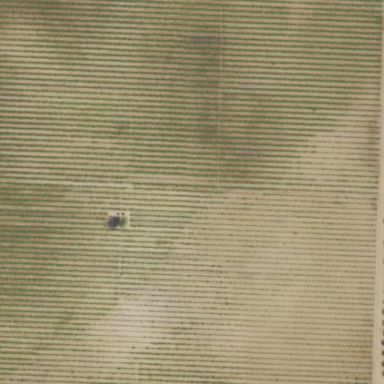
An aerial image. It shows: Beautiful vineyard in the countryside.